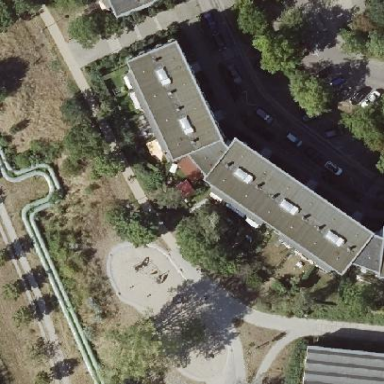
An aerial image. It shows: Playground area for leisure land.